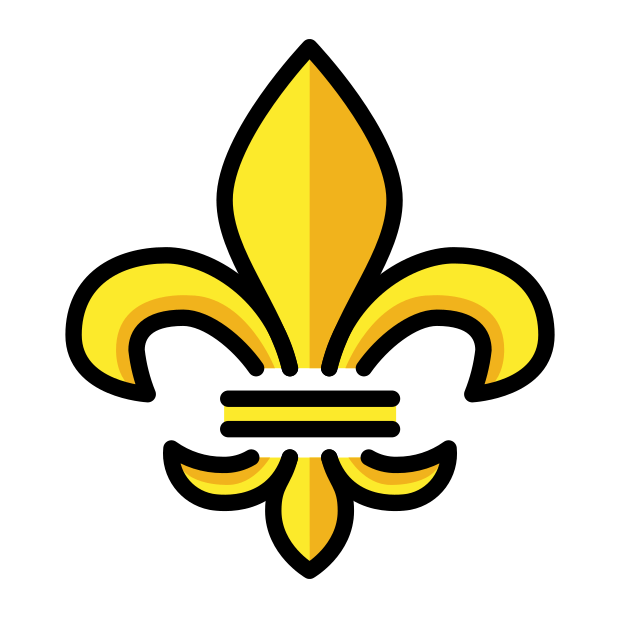
Emoji: ⚜
Name: fleur-de-lis
Unicode: 0x269c